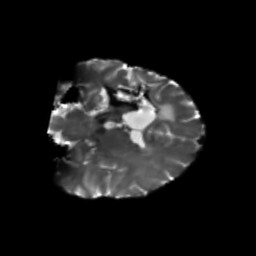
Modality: T2w
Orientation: coronal
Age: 44
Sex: female
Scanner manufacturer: siemens
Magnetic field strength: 3 T
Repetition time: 5.47 s
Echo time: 0.0854 s